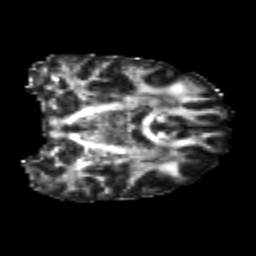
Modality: FA
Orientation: coronal
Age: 25
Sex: female
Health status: healthy
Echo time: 0.074 s